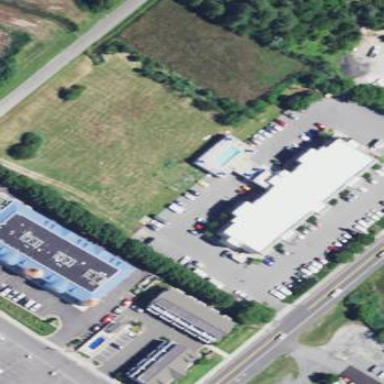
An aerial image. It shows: Building that is motel.